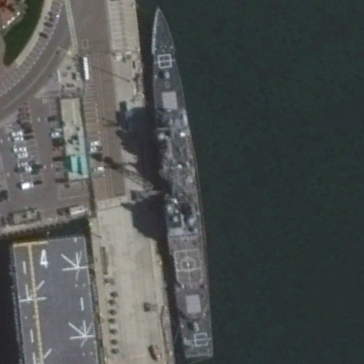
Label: cruiser